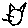
Label: cat